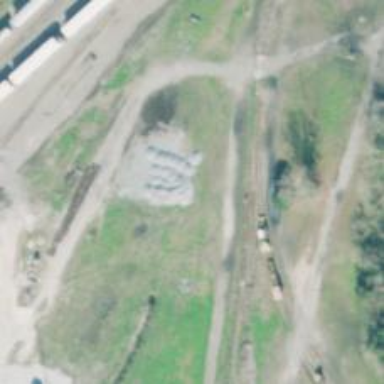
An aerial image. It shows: Abandoned railway yard is depicted.